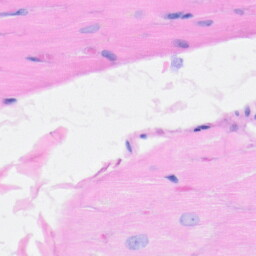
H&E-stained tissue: Heart